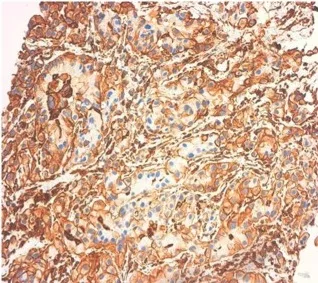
(B) Vimentin.
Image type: pathology (immunostaining)